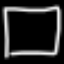
Label: square